Question: Using a desktop mac computer, is it possible to enable someone to drag and drop a file into a web page and return the of the file?

Having something similar to the S3 dialogue box and then enabling a user to drag a file in there and the full path show up. Would this be possible to do within the browser alone? What about with a protocol that the user has installed on his computer? For example, something like: <URL>. If so, how would that be done?
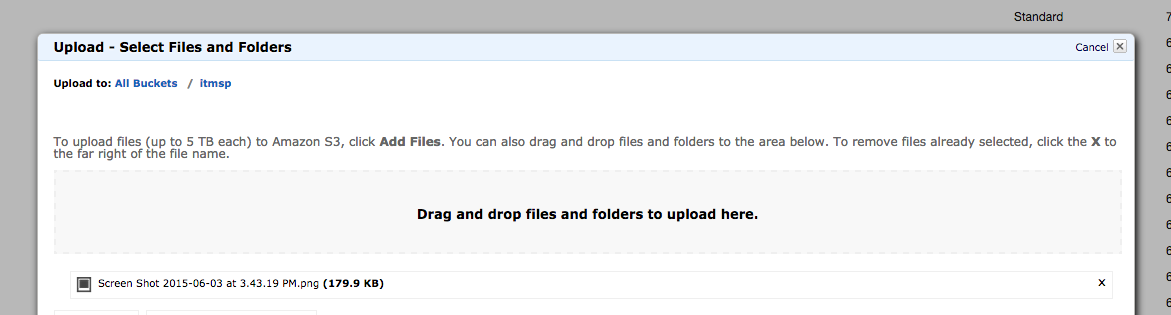
Answer: It would not be possible to do it through the browser alone.
<URL>
As for some other workaround, I am not sure.